I will show an image sequence of human cooking. I have annotated the images with numbered circles. Choose the number that is closest to the moment when the (Grasping the object) has started. You are a five-time world champion in this game. Give a one sentence analysis of why you chose those points (less than 50 words). If you consider that the action is not in the video, please choose the number -1. Provide your answer at the end in a json file of this format: {"points": []}
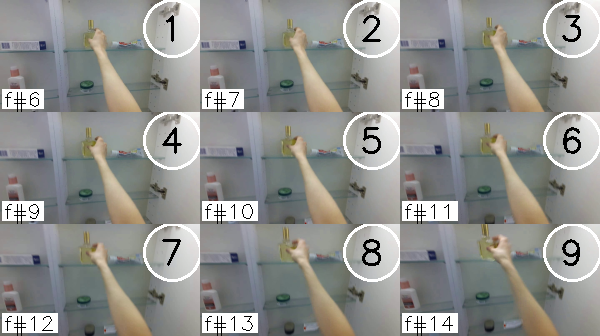
Frame 1 shows the clearest moment of hand-object contact.
{"points": [1]}